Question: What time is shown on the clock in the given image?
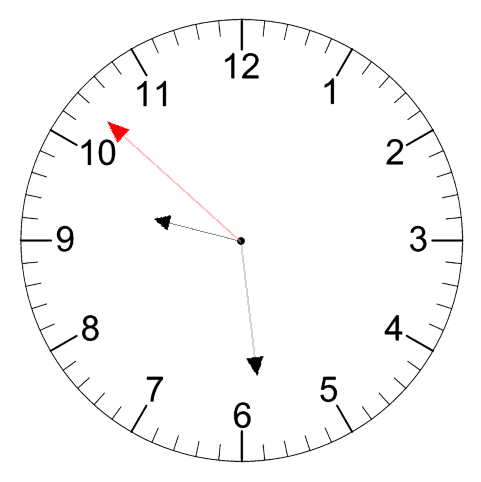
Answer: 09:28:52